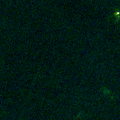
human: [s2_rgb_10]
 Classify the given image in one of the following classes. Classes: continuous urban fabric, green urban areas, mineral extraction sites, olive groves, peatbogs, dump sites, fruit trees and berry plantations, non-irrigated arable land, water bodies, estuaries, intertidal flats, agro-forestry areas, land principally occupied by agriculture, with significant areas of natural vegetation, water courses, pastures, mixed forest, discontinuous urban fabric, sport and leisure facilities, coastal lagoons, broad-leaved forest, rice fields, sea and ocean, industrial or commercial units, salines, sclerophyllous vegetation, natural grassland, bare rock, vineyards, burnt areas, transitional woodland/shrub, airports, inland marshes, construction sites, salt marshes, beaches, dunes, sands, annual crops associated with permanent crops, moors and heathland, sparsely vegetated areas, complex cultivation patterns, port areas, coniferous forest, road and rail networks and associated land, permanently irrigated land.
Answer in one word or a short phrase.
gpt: sea and ocean